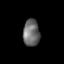
Tissue: lung
Cell type: Endothelial cells
Senescence score: 0.7521
Nuclear area (px): 437
Mean DAPI intensity: 107.611